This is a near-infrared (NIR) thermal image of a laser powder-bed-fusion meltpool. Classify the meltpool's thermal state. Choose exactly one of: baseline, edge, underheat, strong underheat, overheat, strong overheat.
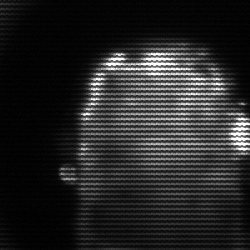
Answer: baseline